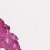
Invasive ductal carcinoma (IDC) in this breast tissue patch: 0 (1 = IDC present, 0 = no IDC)